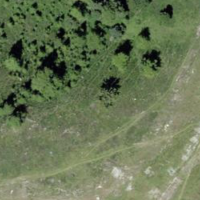
EUNIS habitat code: 26
Species observed at this site:
Arnica montana
Nucifraga caryocatactes